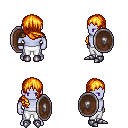
a pixel art fantasy rpg character, male body template, dark elf, purple skin, leather shoulder armor, white pants, light blonde right-swept hairstyle, metal boots, shield, four views (front, back, left, right), 2x2 character sprite sheet, small pixel art, hard edges, no anti-aliasing